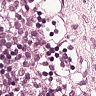
Metastatic tissue present: no